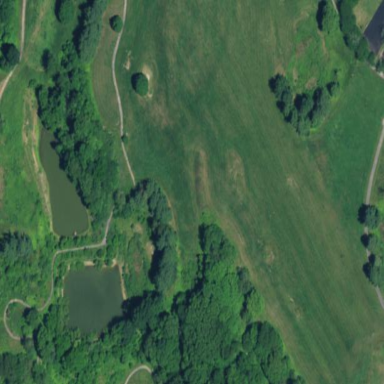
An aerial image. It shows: Grassy area designated as driving range for golf.